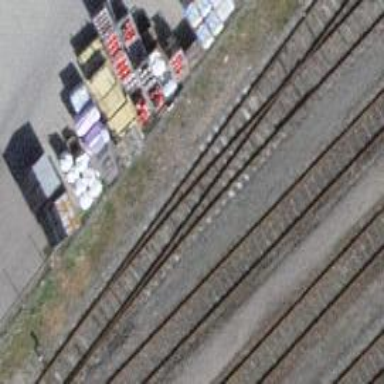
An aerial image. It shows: Railway switch.